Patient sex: M
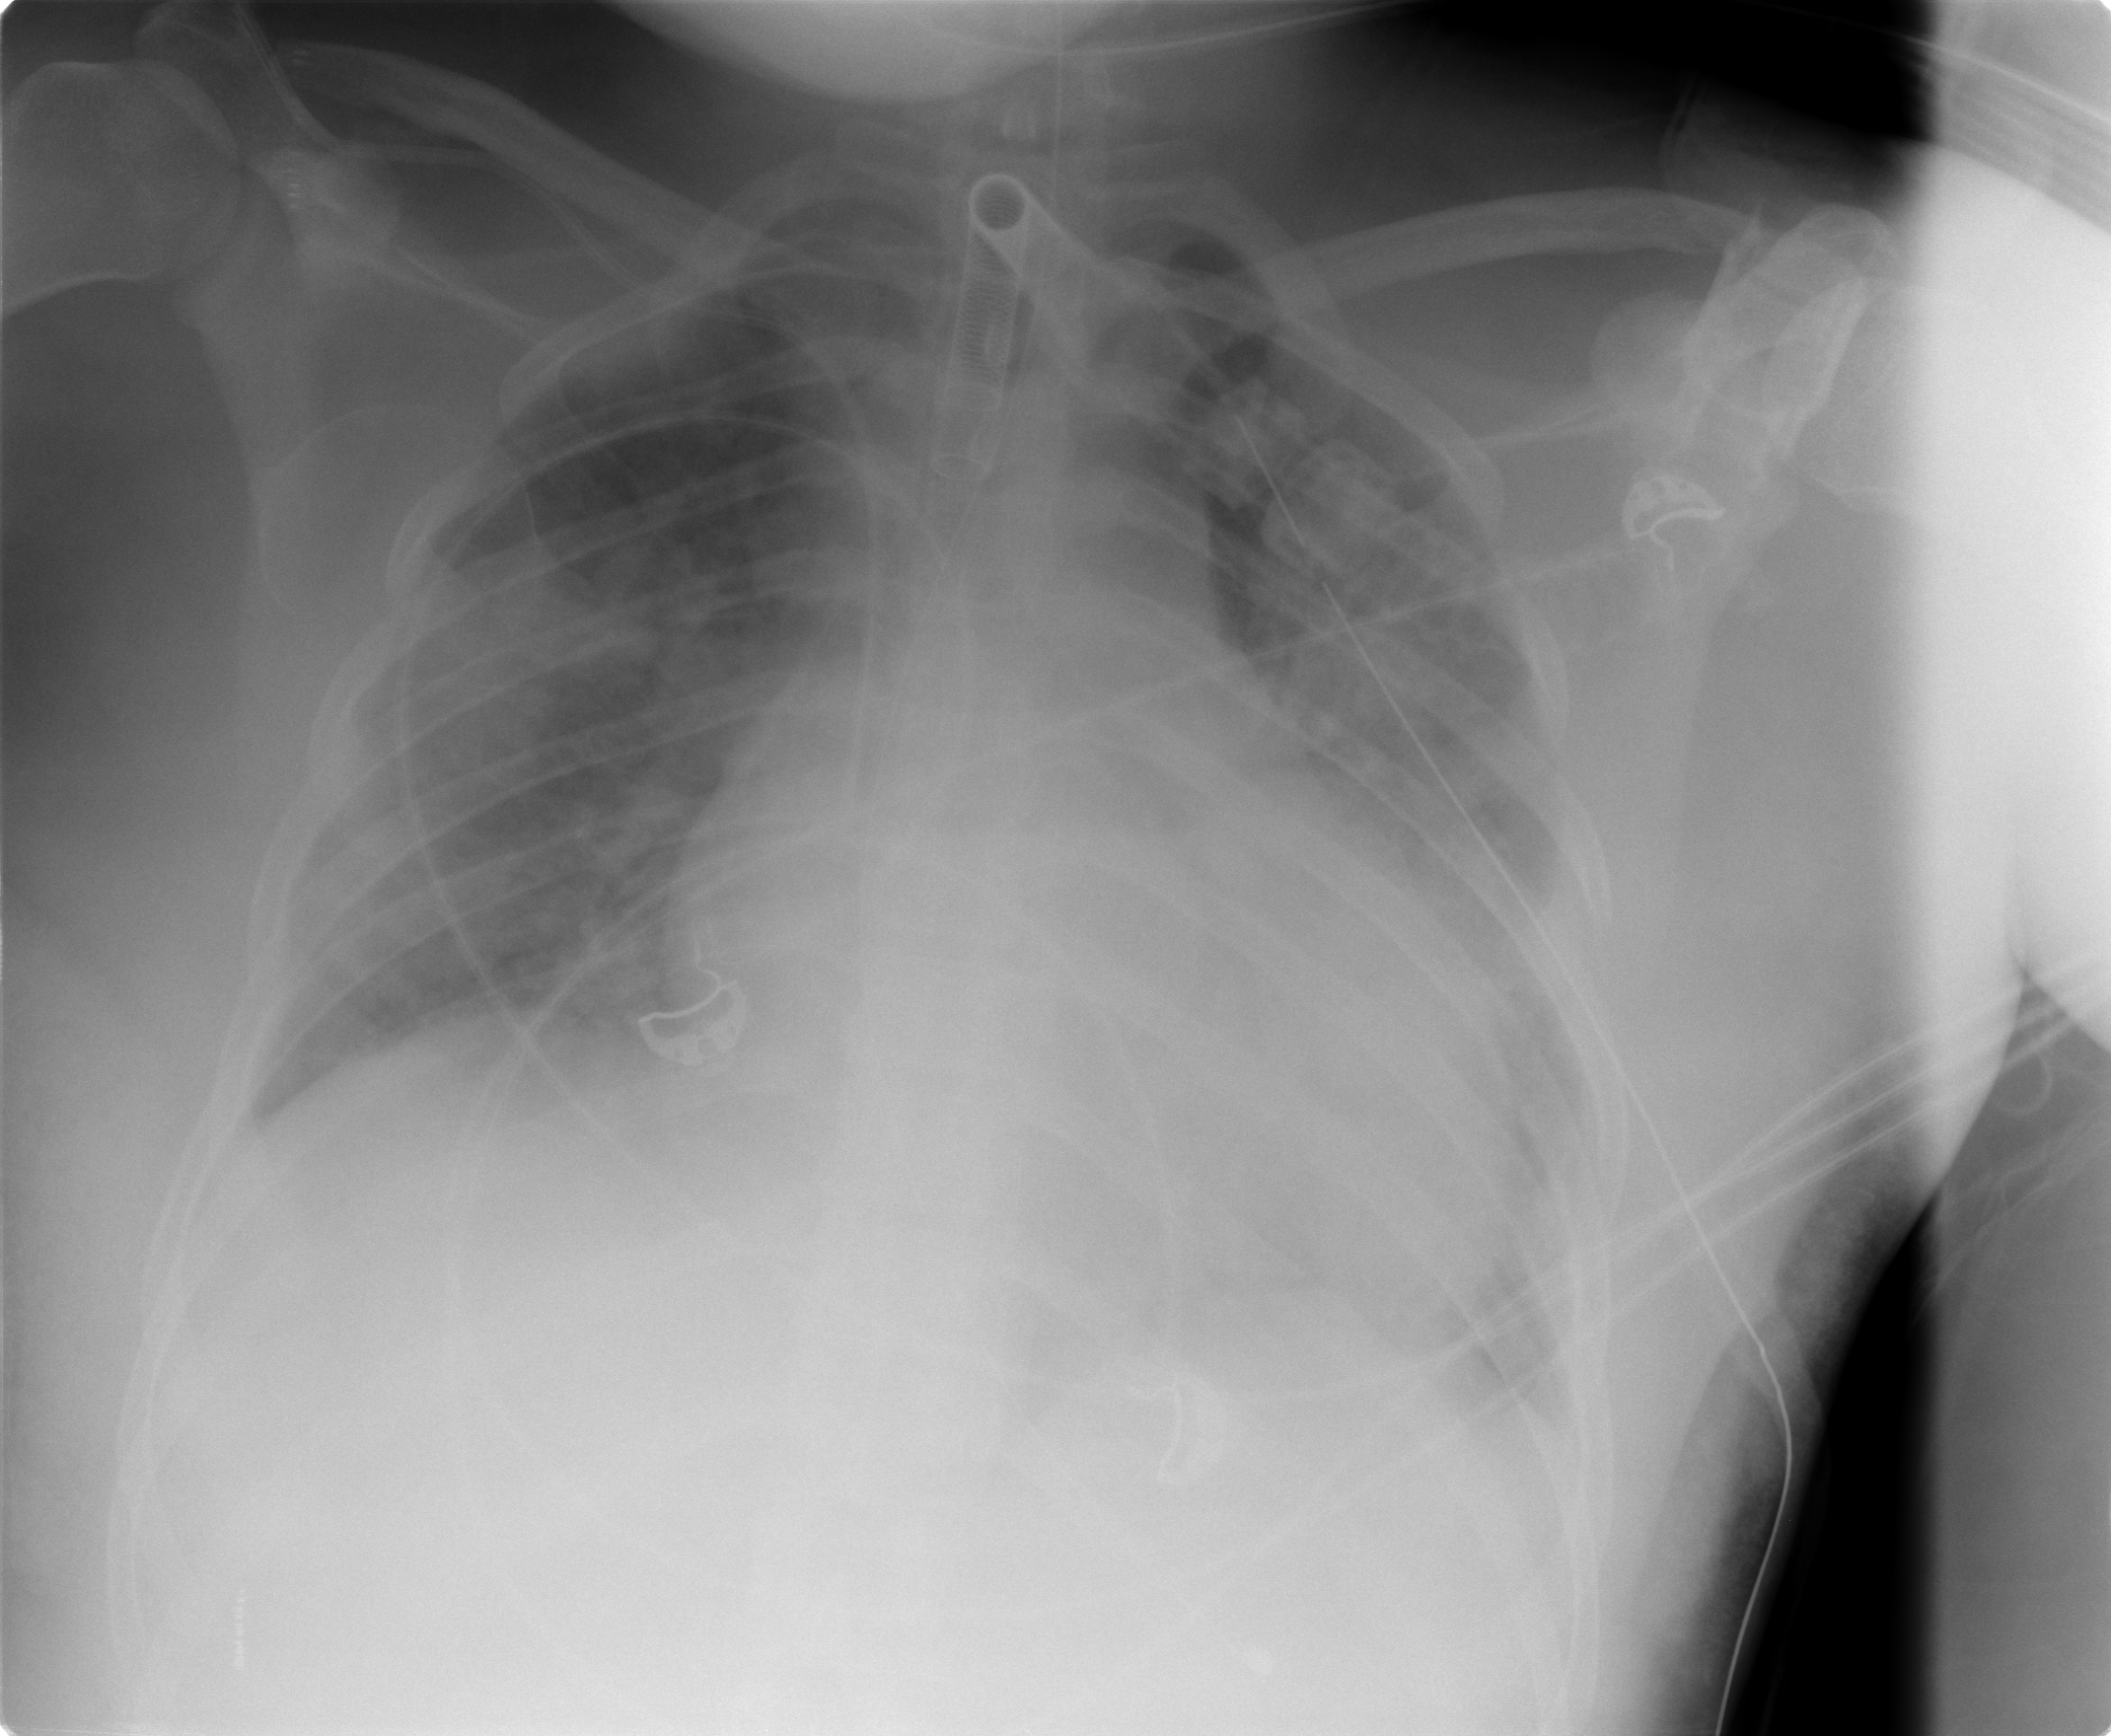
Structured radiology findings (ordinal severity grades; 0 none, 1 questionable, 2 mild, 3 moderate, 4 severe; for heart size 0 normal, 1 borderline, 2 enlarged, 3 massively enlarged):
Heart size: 2
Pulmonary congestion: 2
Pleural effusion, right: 0
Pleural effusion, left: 2
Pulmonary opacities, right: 3
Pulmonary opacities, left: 3
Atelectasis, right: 2
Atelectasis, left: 3